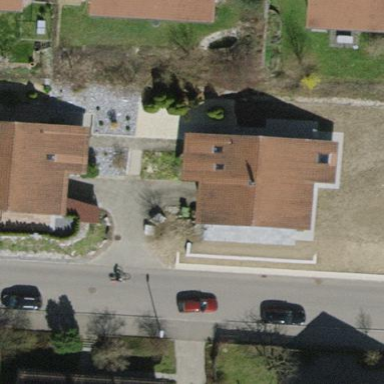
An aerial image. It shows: Building with tiled roof.